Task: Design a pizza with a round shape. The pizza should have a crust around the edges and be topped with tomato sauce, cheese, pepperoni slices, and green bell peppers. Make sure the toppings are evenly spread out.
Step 294:
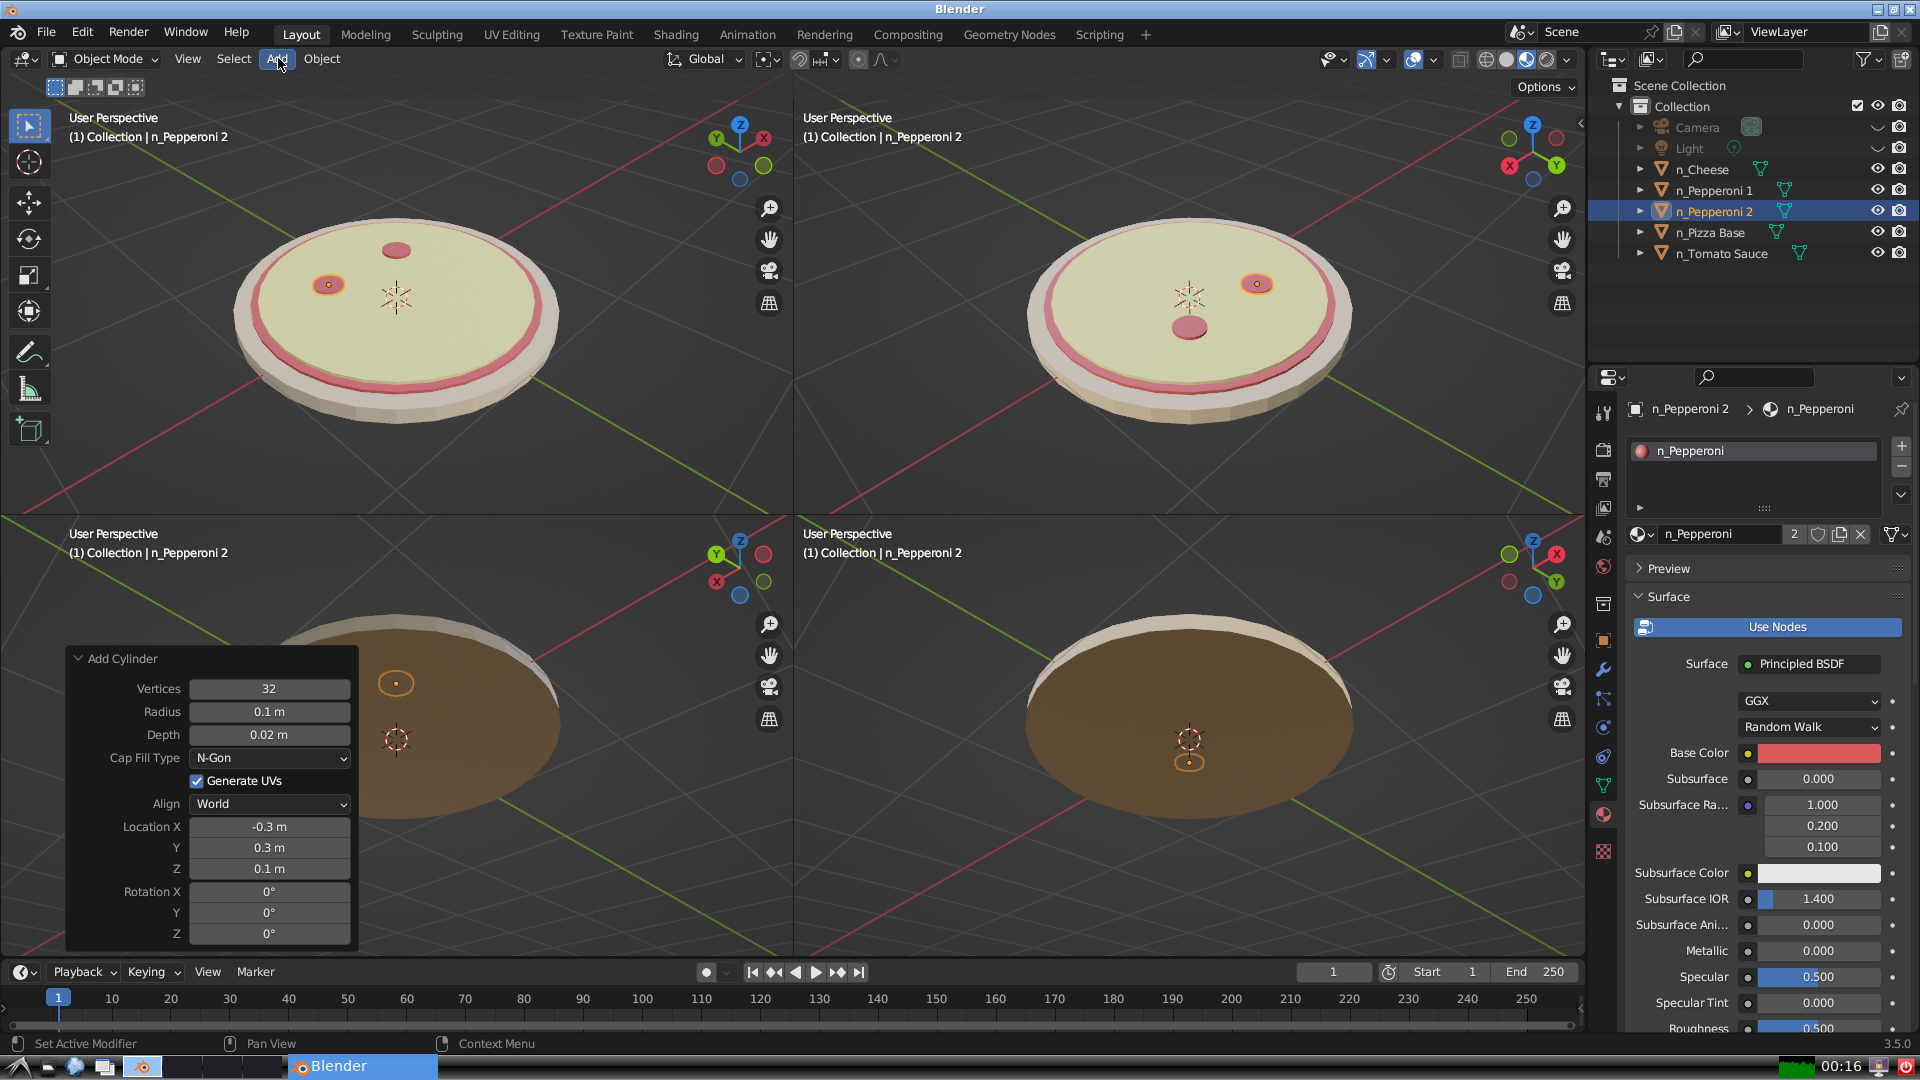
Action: click: no